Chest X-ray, AP view. Patient: 49 years old, sex F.
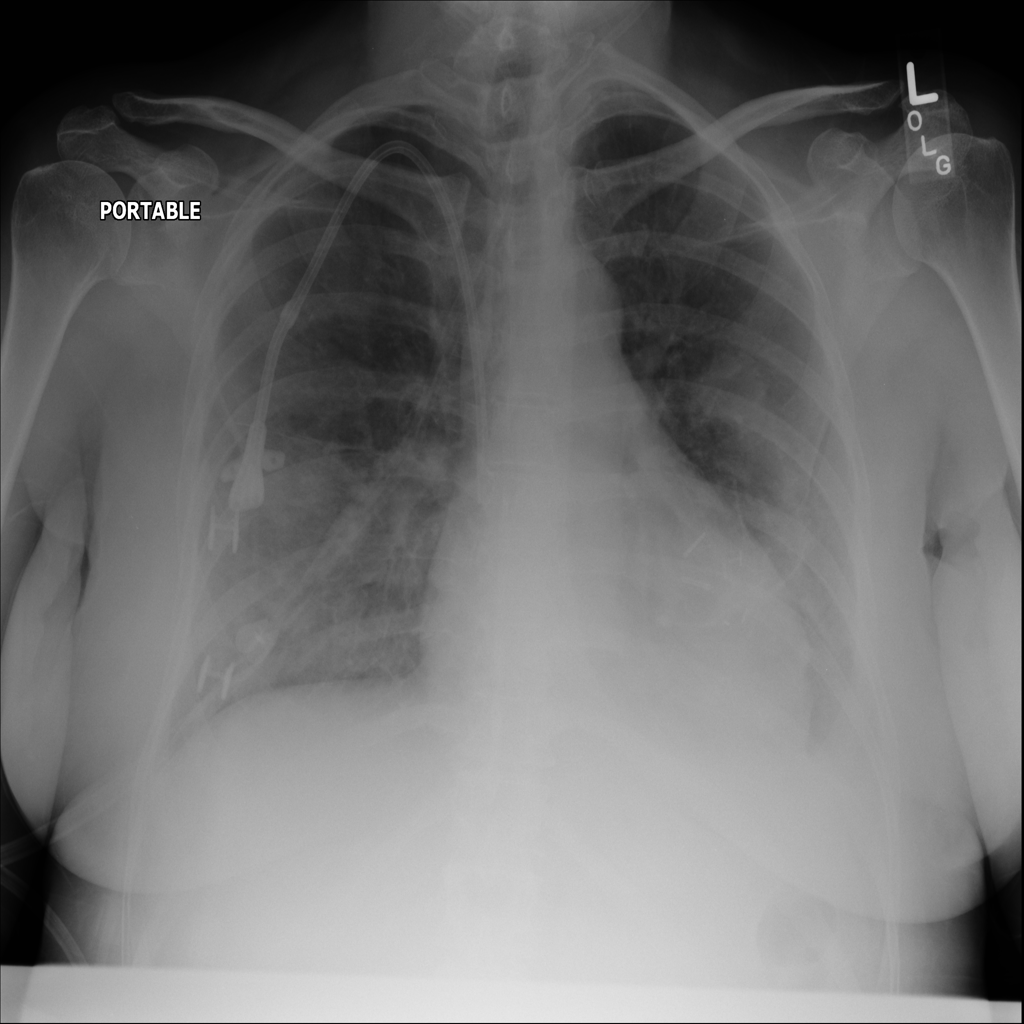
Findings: Edema, Effusion